Question: hi i have HTML table text fields i want to move next row when I click on add button please guide me how to do this see image below
Problem
Currently the new row is a clone, so the elements would have the same name for the new row, as it would for the original row. Resulting in duplicates of the selSupplierName field.
Symptom
When JQuery then finds the field based on the name selSupplierName, it would select the first instance, and not the new rows' bersion of the selSupplierName.

and here is my code
'''
<head>
<script src="/Scripts/modernizr-2.8.3.js"></script>
<link href="/Content/style.css" rel="stylesheet" />
<link rel="stylesheet"
href="https://cdnjs.cloudflare.com/ajax/libs/font-
awesome/4.7.0/css/font-awesome.min.css" />
<link href="https://code.jquery.com/ui/1.10.4/themes/ui-
lightness/jquery-ui.css" rel="stylesheet">
<script src="~/scripts/bootstrap.min.js"></script>
<style>
.highlight_row {
background-color: red;
}
.hidden {
display: none;
}
</style>
</head>
<div class="row">
<div class="col-md-10" style="margin:auto">
<table class="styled-table" id="item-list">
<colgroup>
<col style="width:25%">
<col style="width:25%">
<col style="width:10%">
<col style="width:10%">
<col style="width:10%">
<col style="width:10%">
<col style="width:10%">
</colgroup>
<thead style="height:40px;font-size:12px;font-
weight:bold">
<tr>
<th class="px-1 py-1 text-center">Store Name</th>
<th class="px-1 py-1 text-center">Product
Name</th>
<th class="px-1 py-1 text-center">Unit</th>
<th class="px-1 py-1 text-center">Qty</th>
<th class="px-1 py-1 text-center">Price</th>
<th class="px-1 py-1 text-center">Total</th>
<th class="px-1 py-1 text-center">Action</th>
</tr>
</thead>
<tbody>
<tr class="po-item" data-id="">
<td class="align-middle p-1">
<select name="selSupplierName"
id="selSupplierName" onkeypress="return
pressEnter('ProductName')" tabindex="3" class="form-control
js-example-basic-single">
<option value="">Select Supplier</option>
@{
foreach (string name in
ViewBag.SupplierList)
{
<option value="@name">@name</option>
}
}
</select>
</td>
<td class="align-middle p-1">
<input type="hidden" name="item_id[]">
<input type="text" id="ProductName" onkeypress="return pressEnter('qty')" class="form-control text-box single-line" required />
</td>
<td class="align-middle p-1">
<input type="text" class="form-control text-box single-line" name="unit[]" />
</td>
<td class="align-middle p-0 text-center">
<input type="number" class="form-control text-box single-line" onkeypress="return pressEnter('unit_price')" step="any" id="qty" name="qty[]" />
</td>
<td class="align-middle p-1">
<input type="number" step="any" class="form-control text-box single-line" onkeypress="return pressEnter('add_row')" id="unit_price" name="unit_price[]" />
</td>
<td class="align-middle p-1">
<input type="number" step="any" class="form-control text-box single-line" name="total-price[]" />
</td>
<td class="align-middle p-1 text-center">
<button class="btn btn btn-sm btn-flat btn-primary py-0 mx-1" type="button" id="add_row"><i class="fa fa-plus"></i></button>
<button class="btn btn-sm btn-danger py-0" type="button" onclick="rem_item($(this))"><i class="fa fa-times"></i></button>
</td>
</tr>
</tbody>
<tfoot>
<tr class="bg-lightblue">
<tr>
<th class="p-1 text-right" colspan="5">Total</th>
<th class="p-1 text-right" id="sub_total">0</th>
</tr>
<tr>
<th class="p-1 text-right" colspan="6">
Discount (%)
<input type="number" step="any" name="discount_percentage" class="border-light text-right">
</th>
<th class="p-1"><input type="text" class="w-100 border-0 text-right" readonly /></th>
</tr>
<tr>
<th class="p-1 text-right" colspan="6">
Tax Inclusive (%)
<input type="number" step="any" name="tax_percentage" class="border-light text-right">
</th>
<th class="p-1"><input type="text" class="w-100 border-0 text-right" readonly /> </th>
</tr>
<tr>
<th class="p-1 text-right" colspan="5">Total</th>
<th class="p-1 text-right" id="total">0</th>
</tr>
</tfoot>
</table>
</div>
</div>
<table class="styled-table" id="item-clone"
style="margin:auto;display:none;width:auto" >
<tr class="po-item" data-id="">
<td class="align-middle p-1">
<select name="selSupplierName" id="selSupplierName"
onkeypress="return pressEnter('BiltyNo')" tabindex="3"
class="form-control js-example-basic-single">
<option value="">Select Supplier</option>
@{
foreach (string name in ViewBag.SupplierList)
{
<option value="@name">@name</option>
}
}
</select>
</td>
<td class="align-middle p-1">
<input type="hidden" name="item_id[]">
<input type="text" class="form-control text-box single-line" id="ProductName" onkeypress="return pressEnter()" required />
</td>
<td class="align-middle p-1">
<input type="text" class="form-control text-box single-line" name="unit[]" />
</td>
<td class="align-middle p-0 text-center">
<input type="number" class="form-control text-box single-line" step="any" name="qty[]" />
</td>
<td class="align-middle p-1">
<input type="number" class="form-control text-box single-line" name="unit_price[]" value="0" />
</td>
<td class="align-middle p-1">
<input type="number" step="any" class="form-control text-box single-line" name="total-price[]" />
</td>
<td class="align-middle p-1 text-center">
<button class="btn btn btn-sm btn-flat btn-primary py-0 mx-1" onclick="add_row()" type="button" id="add_row"><i class="fa fa-plus"></i></button>
<button class="btn btn-sm btn-danger py-0" type="button" onclick="rem_item($(this))"><i class="fa fa-times"></i></button>
</td>
<td class="align-middle p-1 text-center">
</td>
'''
'''
<script>
function pressEnter(nextInput) {
// Key Code for ENTER = 13
//if ((event.keyCode == 13)) {
// document.getElementById(nextInput).focus({ preventScroll: false });
//}
}
function rem_item(_this) {
_this.closest('tr').remove()
}
function calculate() {
var _total = 0
$('.po-item').each(function () {
var row_total = 0;
var qty = $(this).find("[name='qty[]']").val()
var unit_price = $(this).find("[name='unit_price[]']").val()
if (qty > 0 && unit_price > 0) {
row_total = parseFloat(qty) * parseFloat(unit_price)
}
$(this).find("[name='total-price[]']").val((row_total))
})
}
//$('#add_row').click(function () {
// var tr = $('#item-clone tr').clone()
// $('#item-list tbody').append(tr)
// //_autocomplete(tr)
// tr.find('[name="qty[]"],[name="unit_price[]"]').on('input keypress', function (e) {
// calculate()
// })
// $("#selSupplierName").focus();
//})
$('#add_row').click(function () {
// Get the count of rows.
var counter = $('.my-row-class').length;
// Your clone functionality.
var tr = $('#item-clone tr').clone();
// Add a class to it.
tr.addClass("my-row-class");
// Define the new ID (Not using iterpolation on purpose).
var newId = "row" + counter;
tr.attr('id', newId);
// Add it to the table body.
$('#item-list tbody').append(tr);
// Your calc function.
tr.find('[name="qty[]"],[name="unit_price[]"]').on('input keypress', function (e) {
calculate();
});
alert(newId);
// Select based on the composite id.
// $("#selSupplierName").find('input:last').focus();
$(newId + " #selSupplierName").focus();
})
function add_row()
{
$('#add_row').trigger('click')
}
$(document).ready(function () {
if ($('#item-list .po-item').length > 0) {
$('#item-list .po-item').each(function () {
var tr = $(this)
// _autocomplete(tr)
tr.find('[name="qty[]"],[name="unit_price[]"]').on('input keypress', function (e) {
calculate()
})
//$('#item-list tfoot').find('[name="discount_percentage"],[name="tax_percentage"]').on('input keypress', function (e) {
// calculate()
//})
tr.find('[name="qty[]"],[name="unit_price[]"]').trigger('keypress')
})
} else {
$('#add_row').trigger('click')
}
$('.select2').select2({ placeholder: "Please Select here", width: "relative" })
})
'''
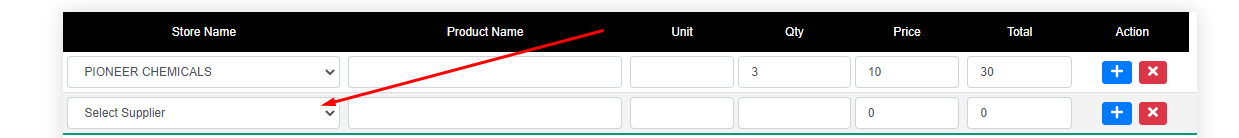
Answer: ### Problem
Currently the new row is a clone, so the elements would have the same name for the new row, as it would for the original row. Resulting in duplicates of the 'selSupplierName' field.
### Symptom
When JQuery then finds the field based on the name 'selSupplierName', it would select the first instance, and not the new rows' bersion of the 'selSupplierName'.
### Recommendations
The proper solution would be adding an ID to the cloned row ('tr'), as this would would make finding the newly created row's child also named 'selSupplierName' easy.
The quick fix would be to select the last instance of 'selSupplierName', as that is where the new row should technically be residing.
### Quick Example of Proposed Fix
'''
$('#add_row').click(function () {
// Get the count of rows.
var counter = $('.my-row-class').size();
// Your clone functionality.
var tr = $('#item-clone tr').clone();
// Add a class to it.
tr.addClass( "my-row-class" );
// Define the new ID (Not using iterpolation on purpose).
var newId = "row" + counter;
tr.attr('id') = 'row';
// Add it to the table body.
$('#item-list tbody').append(tr);
// Your calc function.
tr.find('[name="qty[]"],[name="unit_price[]"]').on('input keypress', function (e) {
calculate();
});
// Select based on the composite id.
$(newId + " #selSupplierName").focus();
})
'''
I believe something like this should work in your solution, however as I don't have all your relevant code testing this would be a pain.
### Quick Example of the potential Quick Fix
'''
// Select the last instance of the element.
$("#selSupplierName").last().focus();
'''